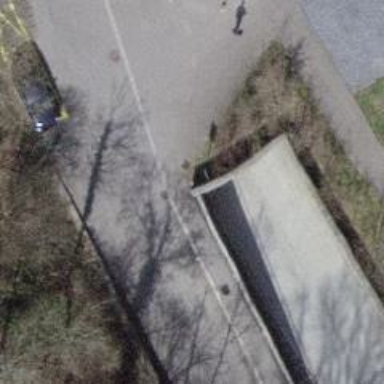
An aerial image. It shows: Parking entrance.